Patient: sex M, age 45
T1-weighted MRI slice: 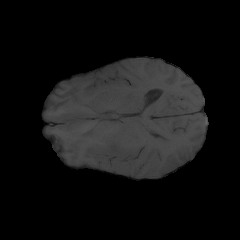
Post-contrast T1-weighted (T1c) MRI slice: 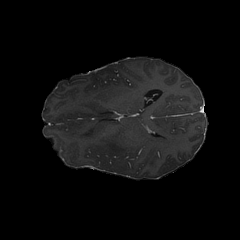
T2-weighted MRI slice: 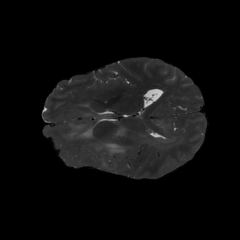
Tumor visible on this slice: yes
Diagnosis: Astrocytoma, IDH-mutant
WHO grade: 3